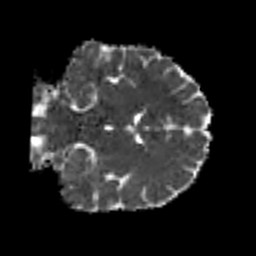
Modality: MD
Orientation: coronal
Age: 30
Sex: male
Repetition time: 8.4 s
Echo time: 0.09 s